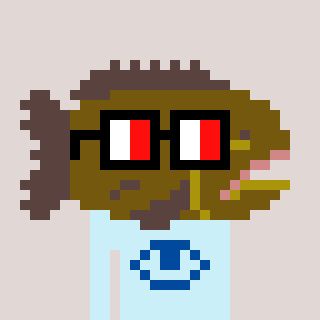
a pixel art character with square glasses with black frames and red eyes, a grouper-shaped head and a cold-colored body on a warm background